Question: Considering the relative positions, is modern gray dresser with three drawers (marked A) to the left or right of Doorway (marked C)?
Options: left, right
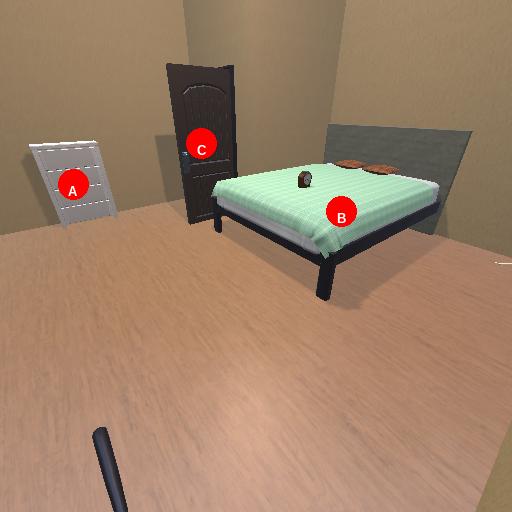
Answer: left